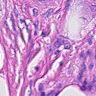
Metastatic tissue present: yes